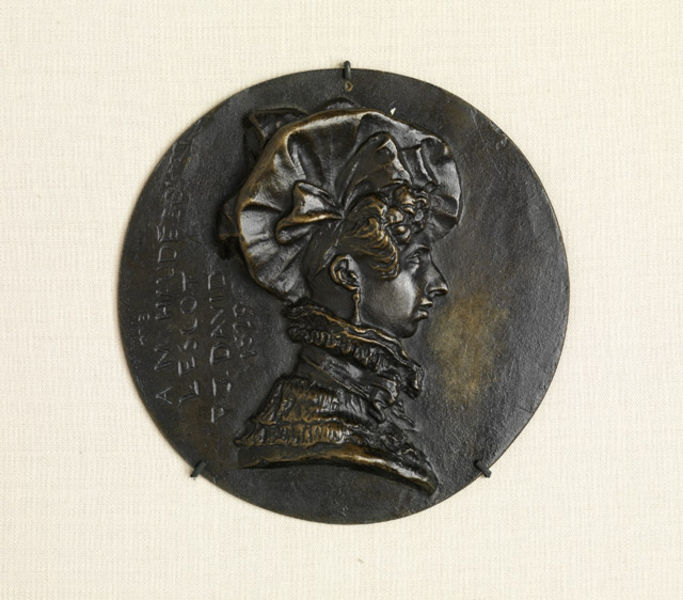
Titel: Antoinette Haudebourt-Lescot
Künstler: Pierre-Jean David d'Angers
Standort: Karlsruhe
Institution: Staatliche Kunsthalle Karlsruhe
Schlagwörter: dunkel, kopf, mann, weiß, frau, frisur, haar, hut, kleid, mund, nase, ohr, ohrring, profil, schmuck, schwarz, stirn, dame, haube, schleife, alt, mütze, augen, band, bluse, gesicht, kragen, bildnis, hals, portrait, porträt, auge, gewand, gold, haare, ohrringe, spitzen, brosche, lippen, locke, locken, poträt, schulter, kreis, rund, tondo, kopfbedeckung, relief, schrift, halsband, backen, nacken, kaiser, könig, inschrift, büste, seitenansicht, robe, metall, bronze, rüsche, rüschen, wange, abbild, foto, halterung, messing, haken, medaillon, scheibe, loch, kupfer, seite, text, scheich, gravur, junger mann, halbprofil, sklave, ohring, prinz, adelig, herrscherin, königin, medaille, emblem, david, kopfschmuck, metal, prägung, münze, freske, majuskel, schmuckstück, kalif, frauenkopf, weißer hintergrund, kopfschuck, mann#, 1529, großer kragen, bchstaben